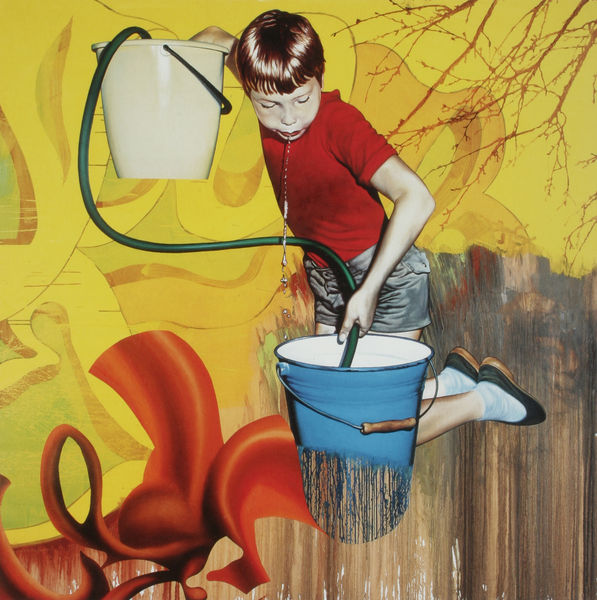
Titel: O. T.
Künstler: Hans Aichinger
Standort: Leipzig
Institution: Kunstsammlung der Sparkasse
Schlagwörter: blau, wasser, gelb, grün, äste, braun, mund, schwarz, weiss, rot, muster, hemd, hose, wand, arm, gesicht, ast, zweige, rauch, haare, realismus, kind, henkel, schuhe, modern, formen, spielen, socke, socken, plastik, junge, collage, spiel, blut, knabe, bub, zweig, knien, verwischt, eimer, hänkel, blech, email, wasserspeier, leipzig, spucken, schlauch, experiment, leitung, kurze hose, t shirt, graffiti, neo rauch, bewässern, blecheimer, emaileimer, gartenschlauch, palkat, plastikeimer, spucke, zerlaufene farben